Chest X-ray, PA view. Patient: 54 years old, sex F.
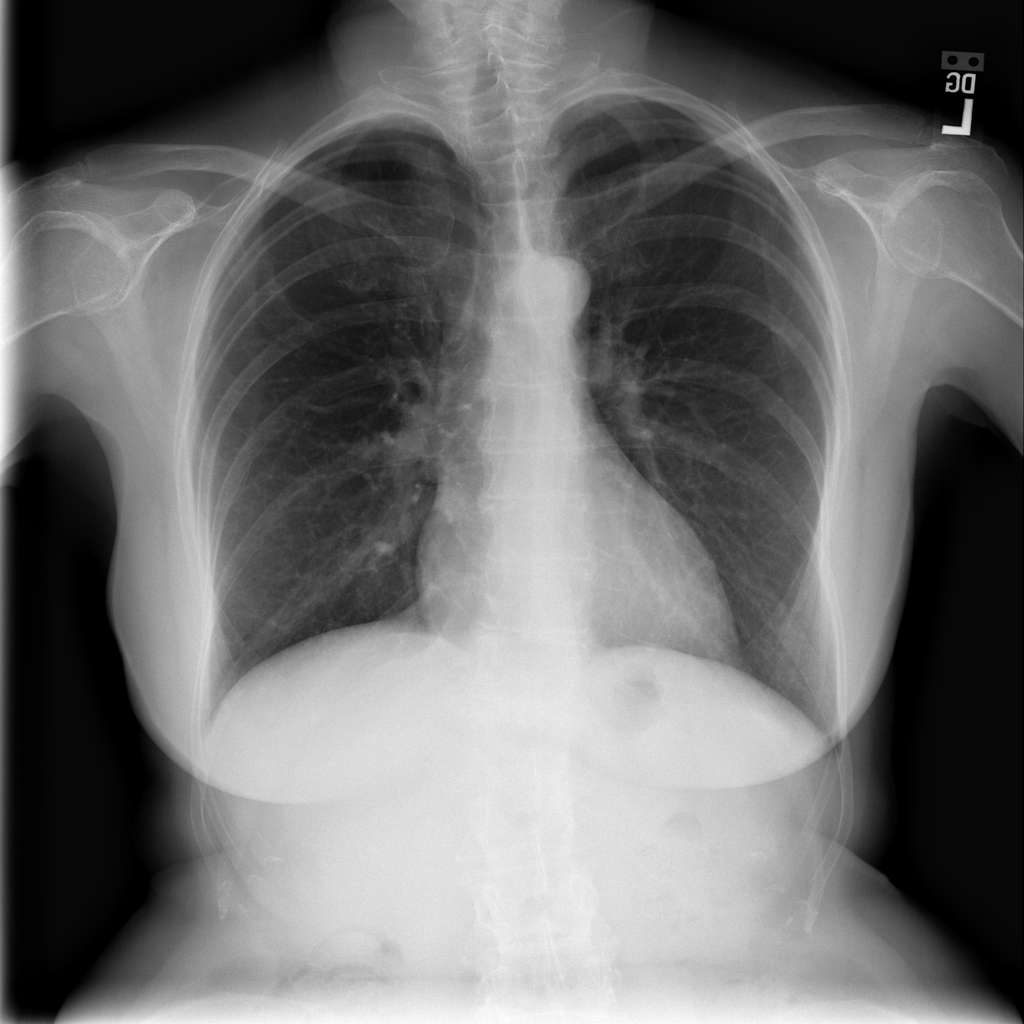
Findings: No Finding